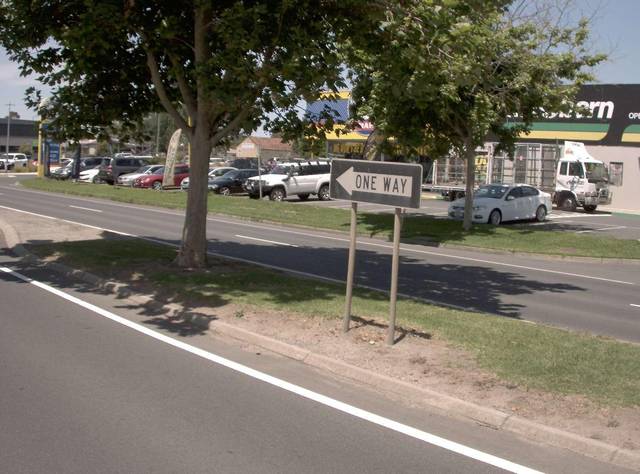
Region: Australia
Coordinates: -38.199, 146.536